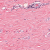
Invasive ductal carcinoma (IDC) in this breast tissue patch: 0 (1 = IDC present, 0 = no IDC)